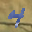
Label: 4